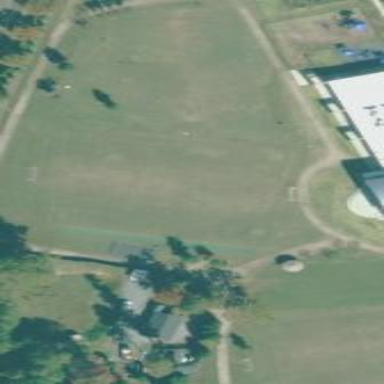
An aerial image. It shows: Soccer pitch for leisure land activities.